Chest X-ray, PA view. Patient: 20 years old, sex M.
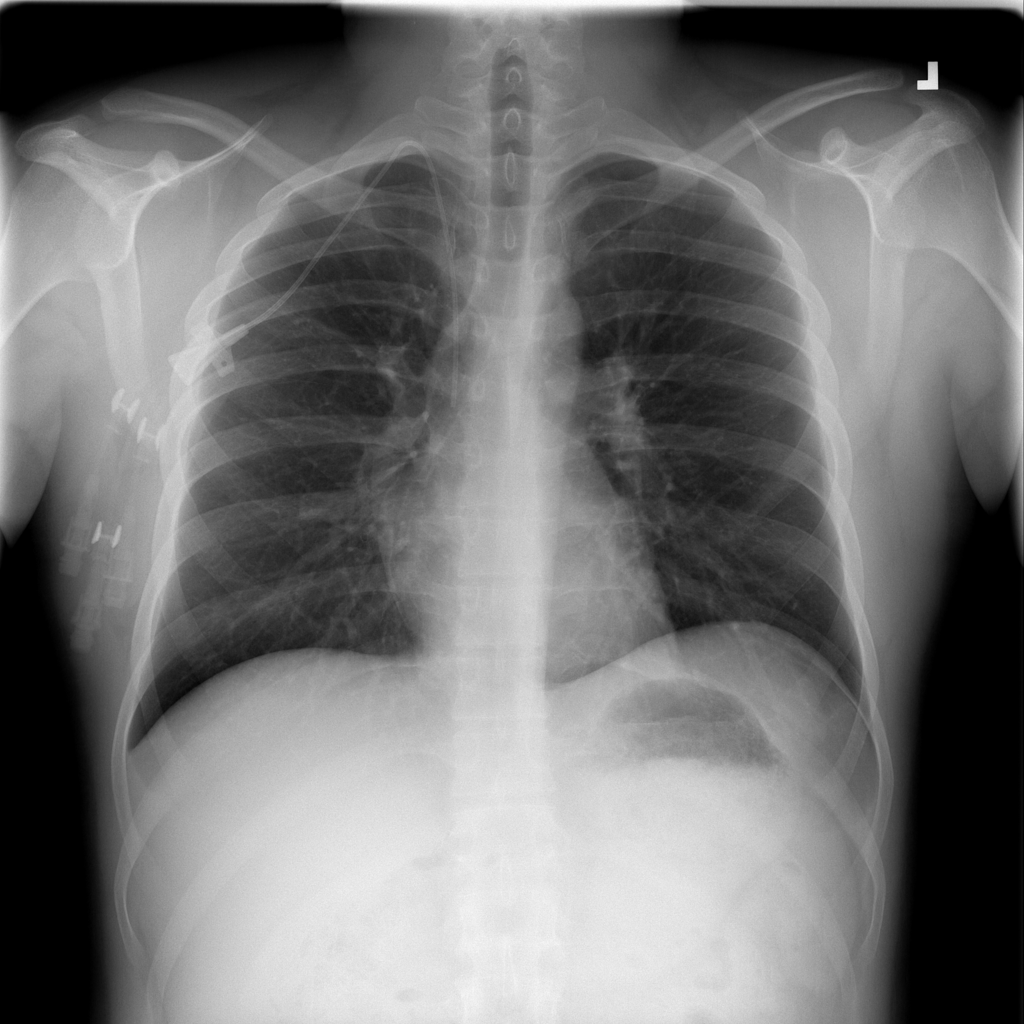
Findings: No Finding